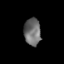
Tissue: skin
Cell type: Fibroblasts
Senescence score: 0.6802
Nuclear area (px): 447
Mean DAPI intensity: 108.696